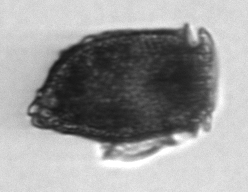
Label: Dinophysis_norvegica